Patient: sex F, age 38
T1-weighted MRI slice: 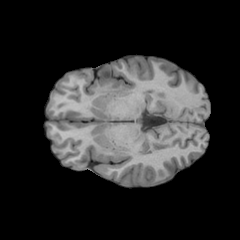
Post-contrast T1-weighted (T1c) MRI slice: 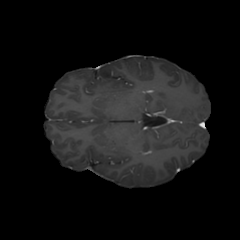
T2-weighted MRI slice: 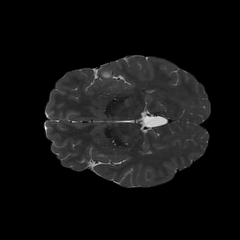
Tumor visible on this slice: yes
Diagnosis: Astrocytoma, IDH-mutant
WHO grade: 2